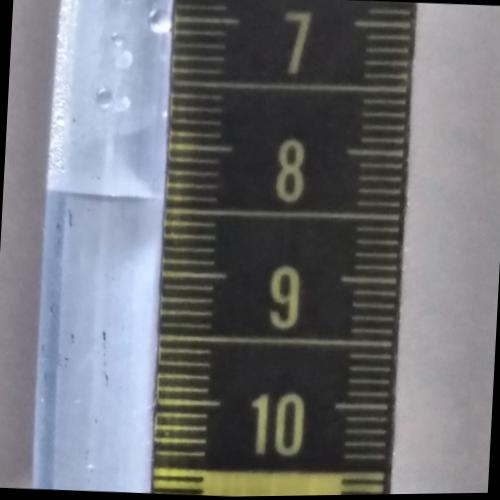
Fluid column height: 8.4 cm